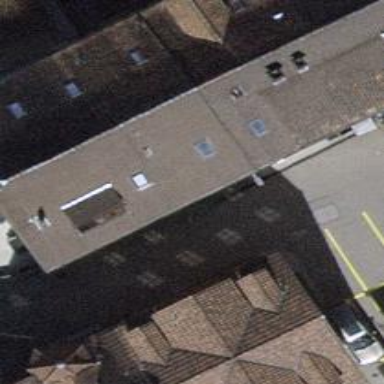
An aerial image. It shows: Restaurant.